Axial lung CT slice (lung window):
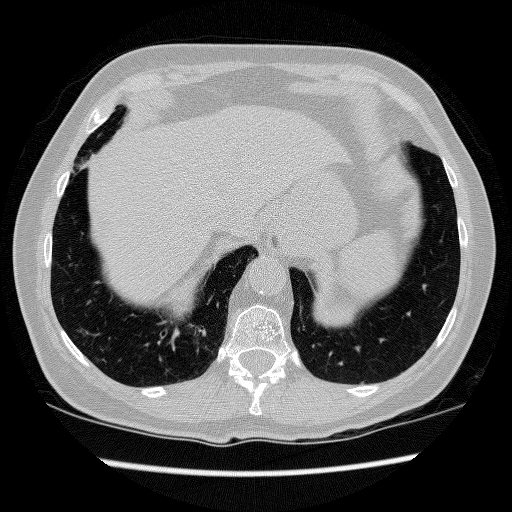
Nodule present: yes
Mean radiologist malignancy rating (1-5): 3